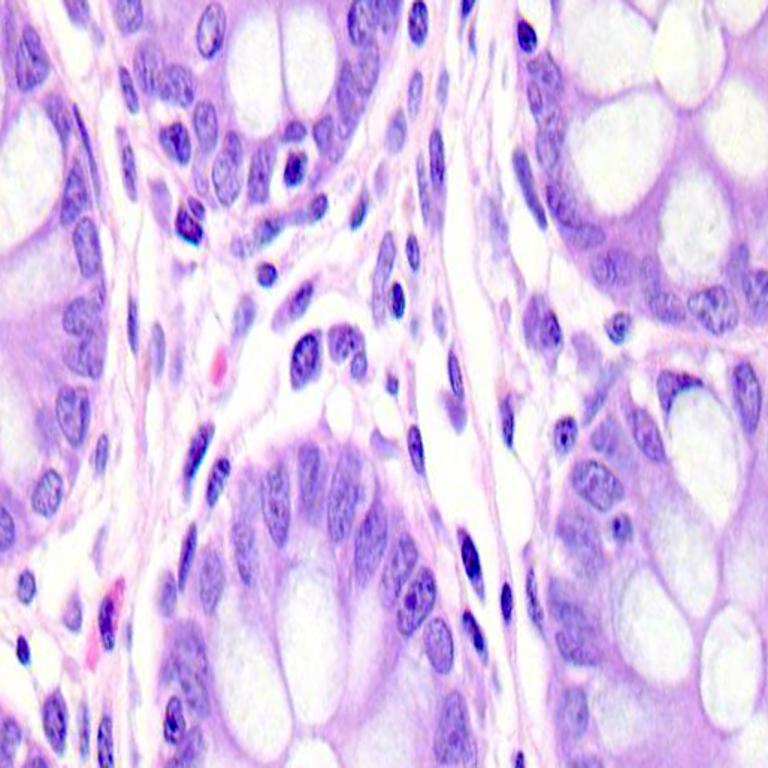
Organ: colon
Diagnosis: benign